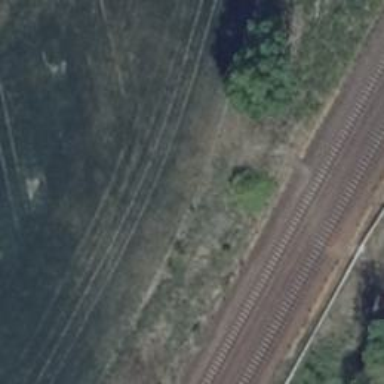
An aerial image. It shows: Sandy track with grade 4 tracktype.